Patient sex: F
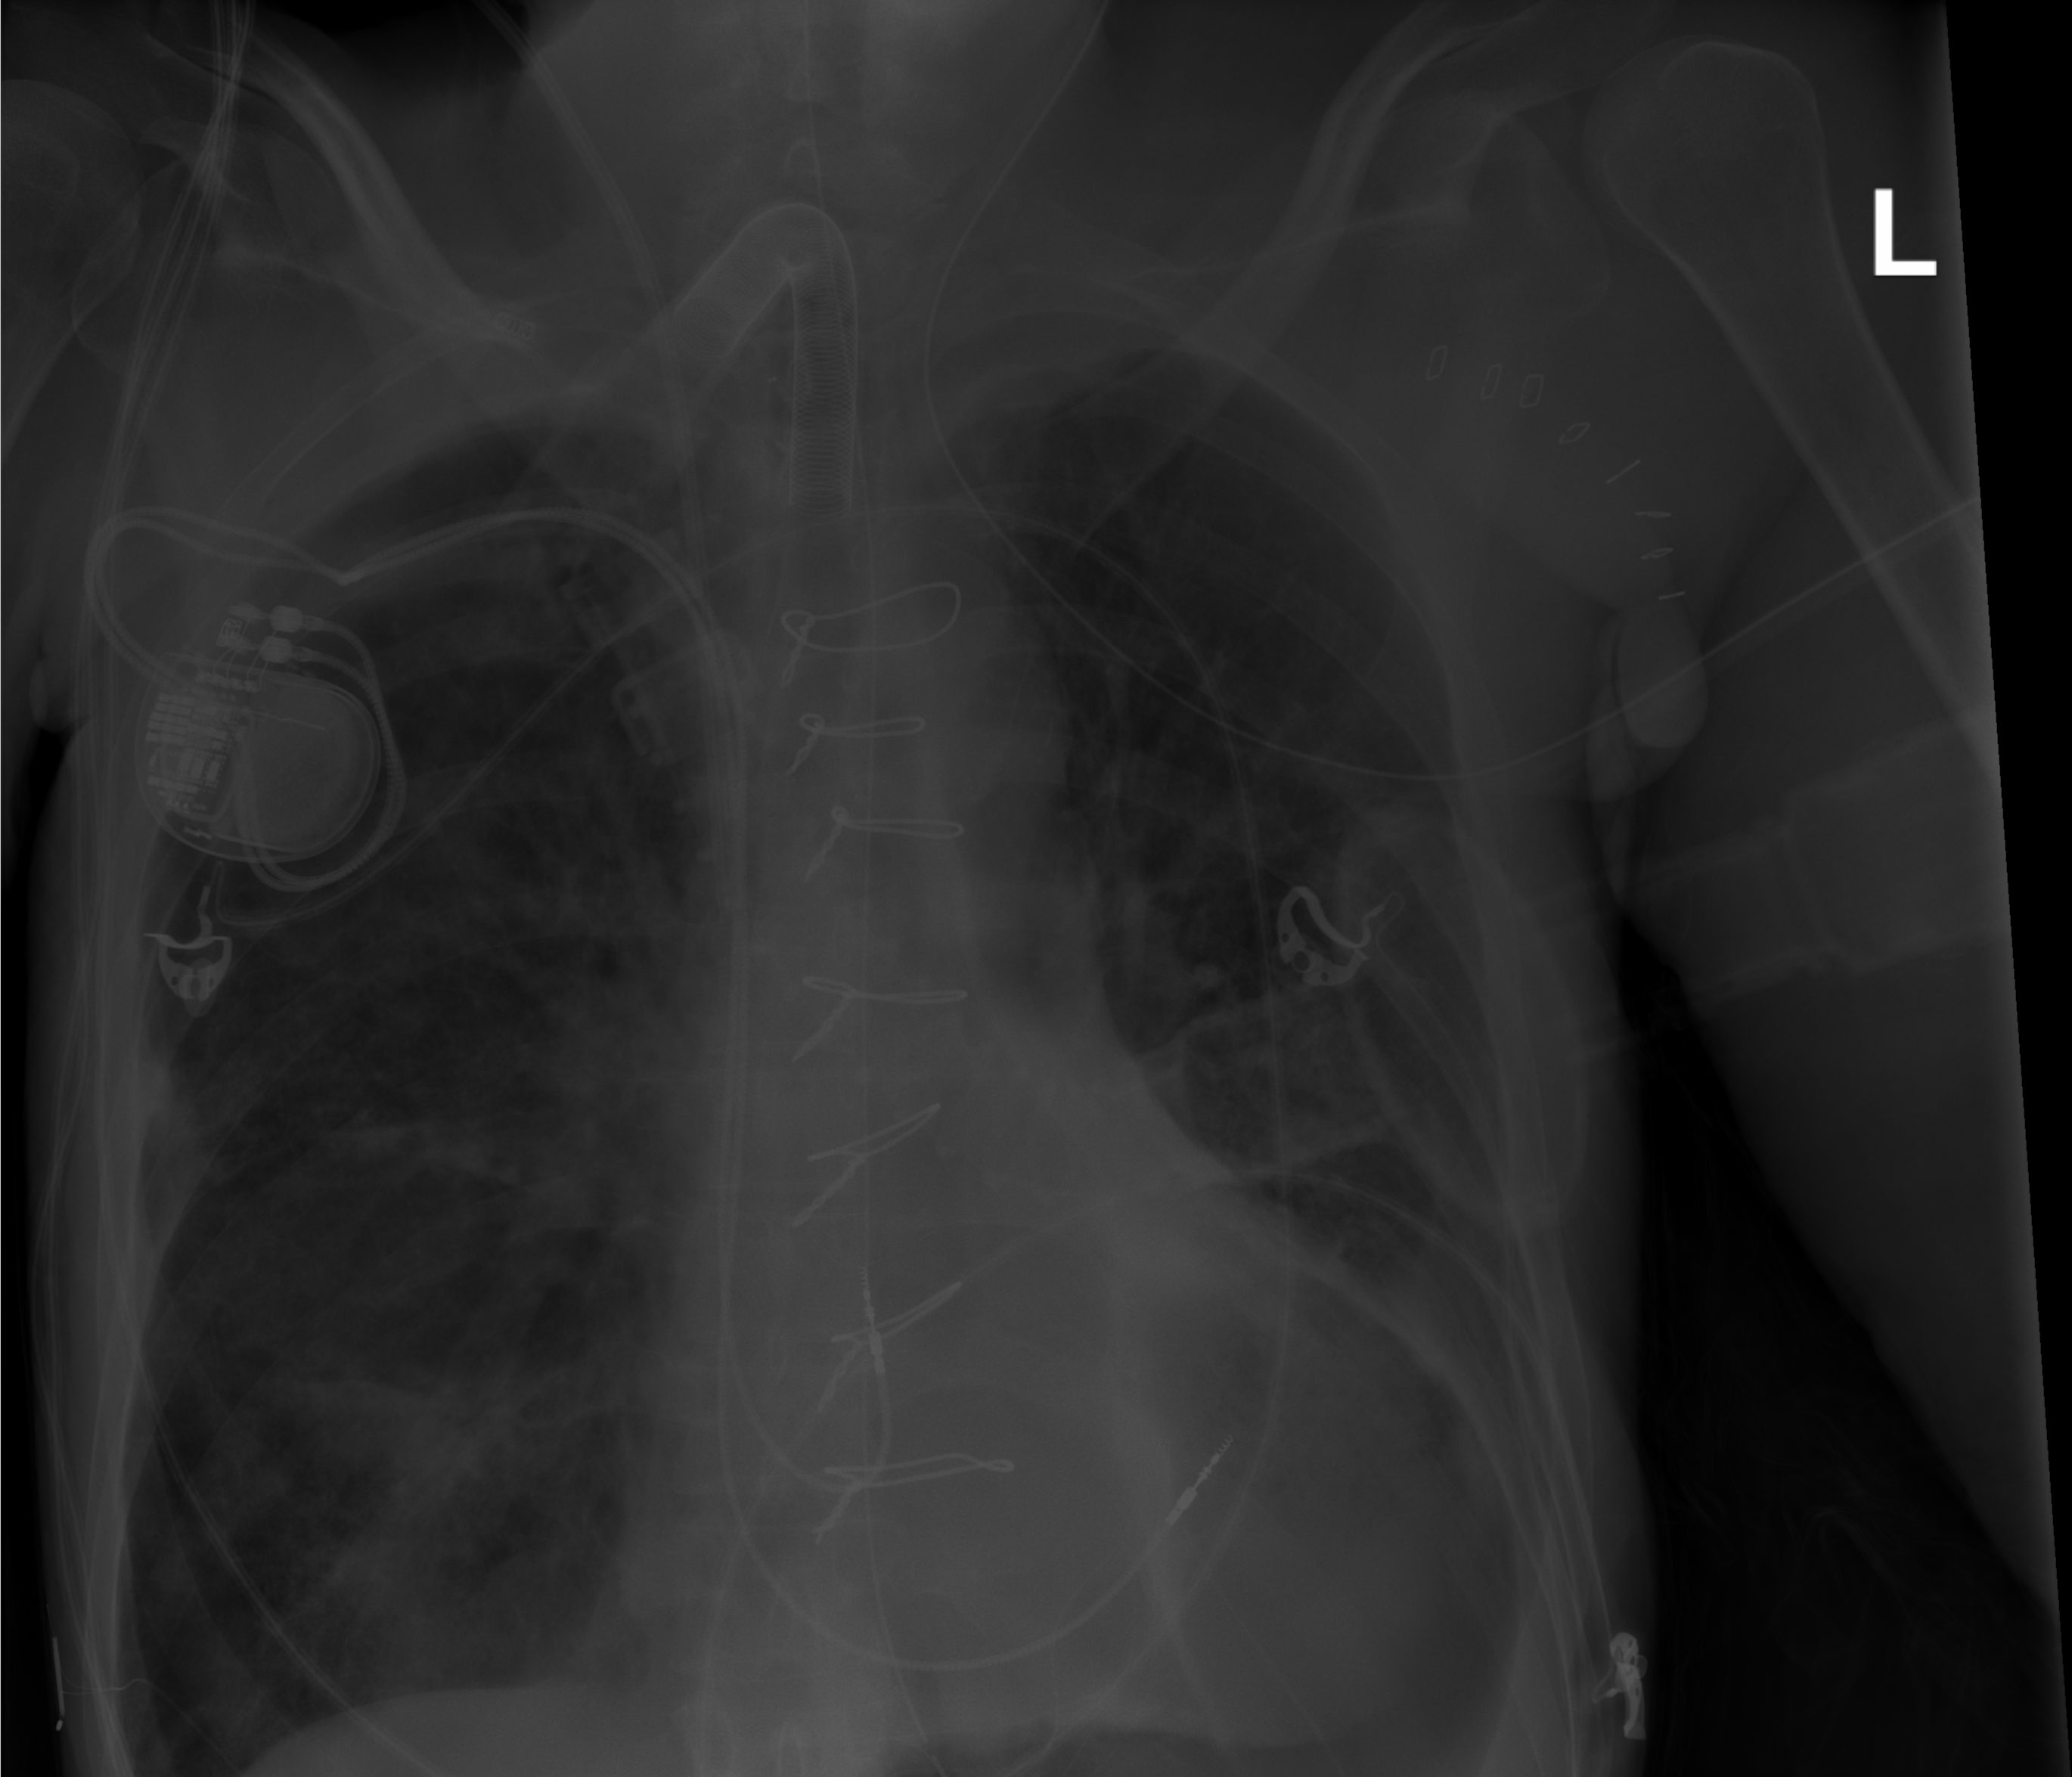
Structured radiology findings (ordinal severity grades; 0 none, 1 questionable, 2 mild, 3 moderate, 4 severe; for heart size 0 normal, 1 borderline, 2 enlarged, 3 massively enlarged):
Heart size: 0
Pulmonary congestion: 2
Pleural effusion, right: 0
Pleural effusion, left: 0
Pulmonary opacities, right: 2
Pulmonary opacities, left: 0
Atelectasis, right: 2
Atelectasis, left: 0